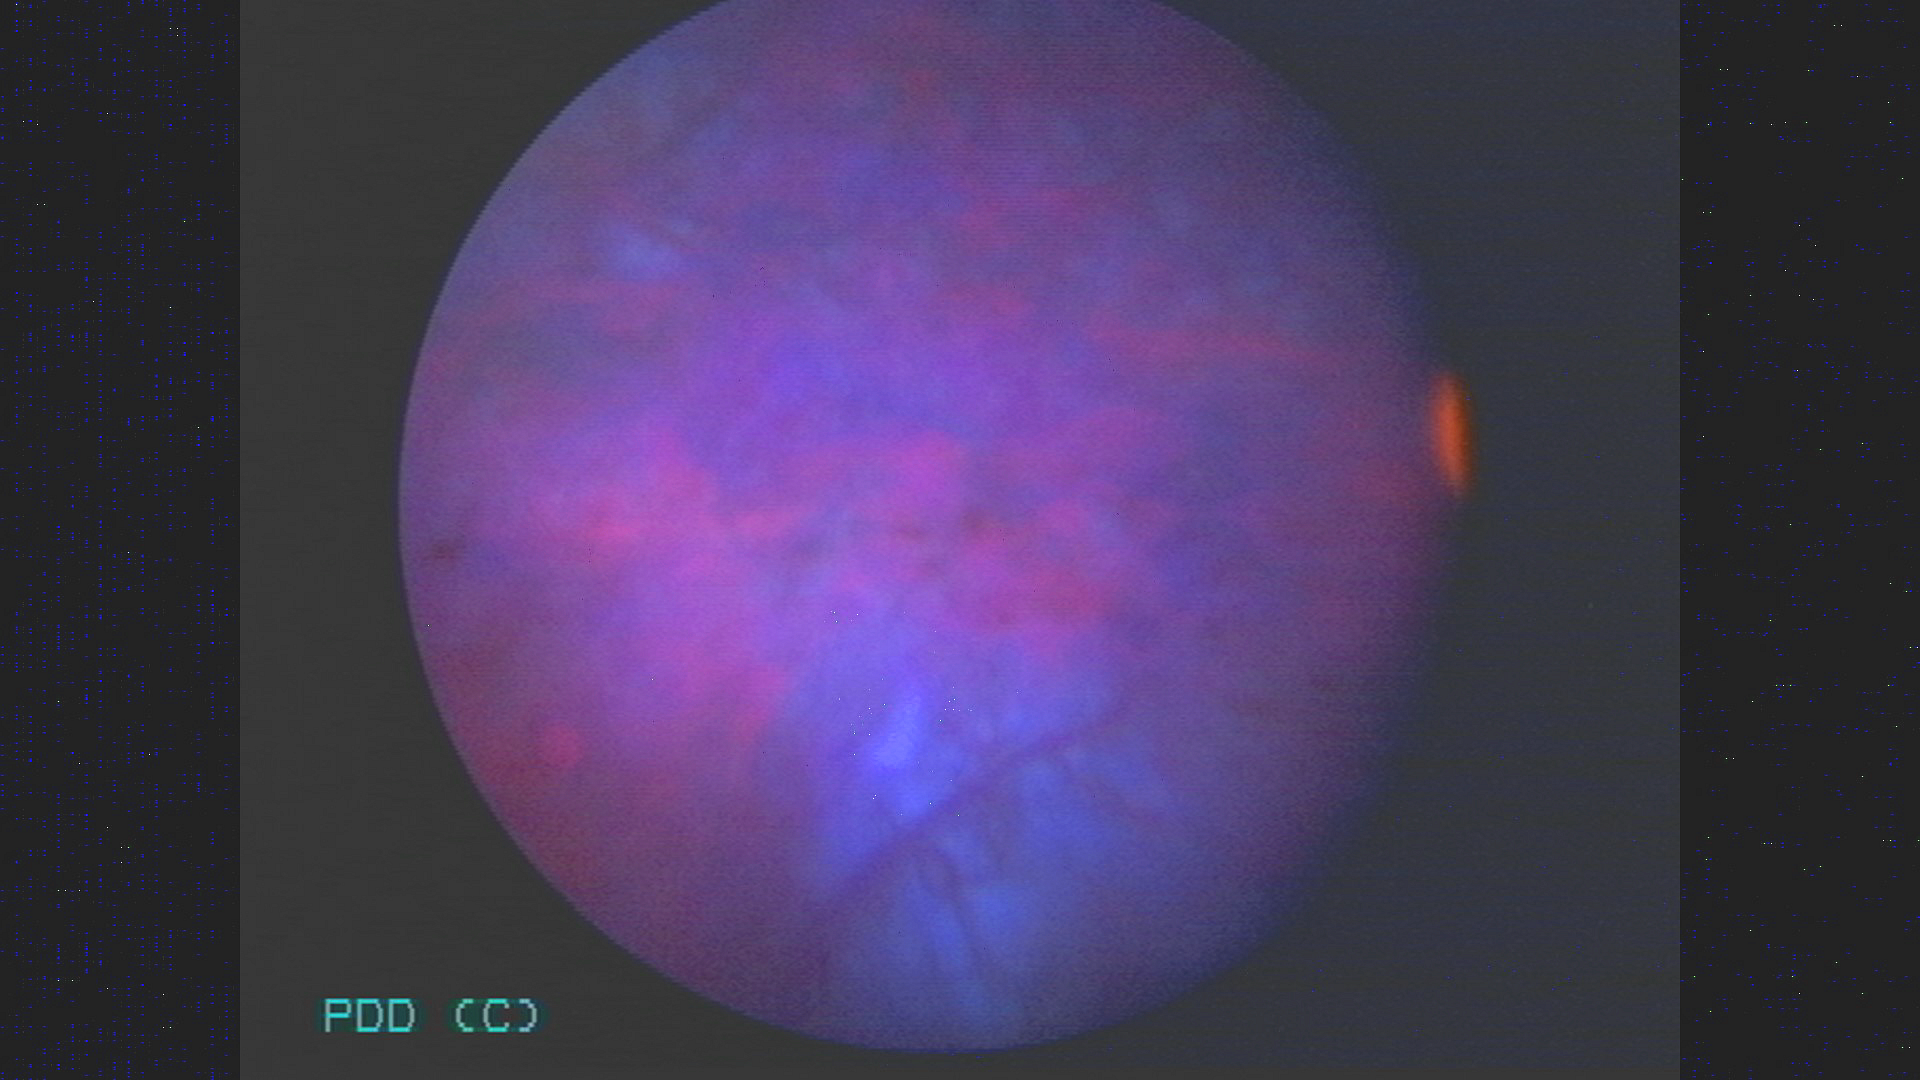
Modality: BLC
Class: Malignant
Subclass: CIS
Lesion: L1
Stage: Tis
Morphology: Non-papillary
Bladder cancer association: Yes